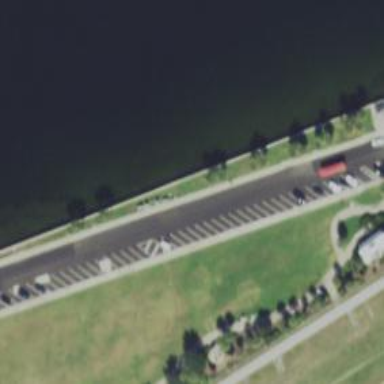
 paved with asphalt. It is designated for roadside parking."